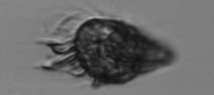
Label: Strombidium_wulffi